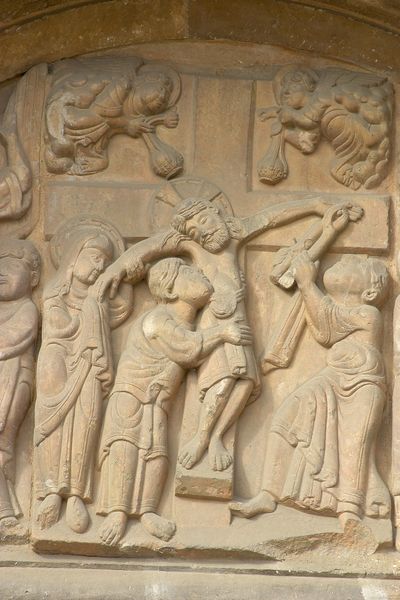
Titel: Südliche Querhausfassade mit Puerta del Perdón
Institution: Spanien, Leon, San Isidoro
Schlagwörter: flügel, mann, schatten, wolken, menschen, männer, weiss, gebäude, wolke, beige, bart, architektur, falten, johannes, stein, kirche, engel, relief, füße, bogen, fassade, nagel, nägel, blut, kreuz, portal, heiligenschein, sandstein, christus, jesus, kreuzabnahme, kreuzigung, romanik, heilig, maria, magdalena, petrus, beschädigung, römisch, tympanon, zange, abnahme, beschädigt, golgatha, ölberg, golgata, bergung, bassorelief, bilhauerei